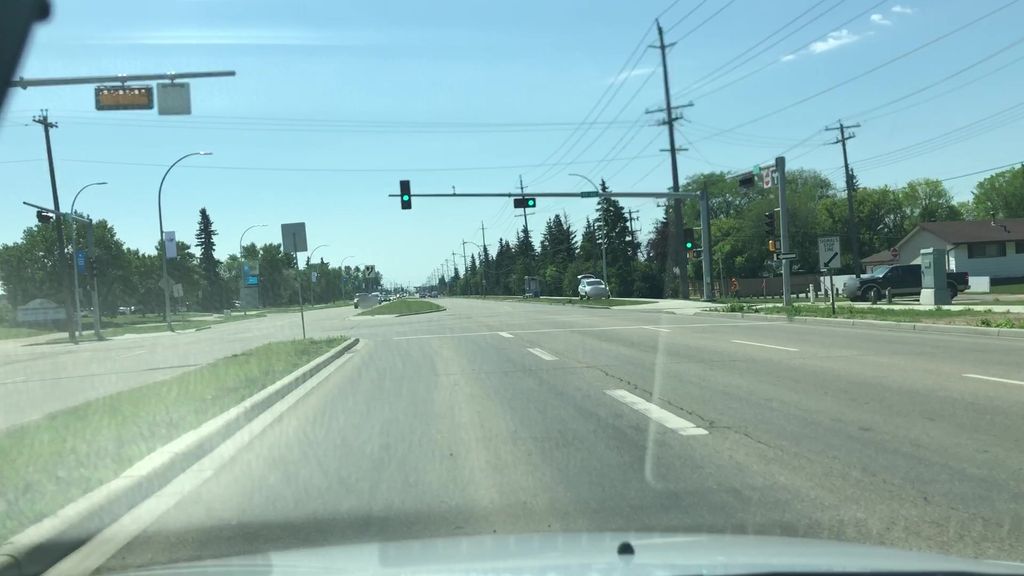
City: edmonton